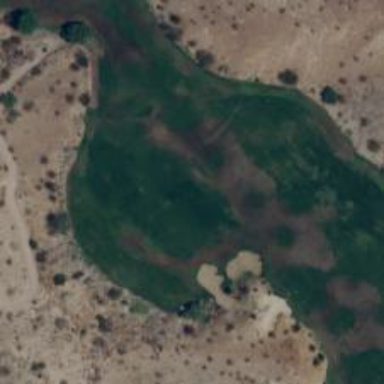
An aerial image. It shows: Golf course.